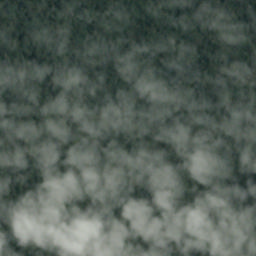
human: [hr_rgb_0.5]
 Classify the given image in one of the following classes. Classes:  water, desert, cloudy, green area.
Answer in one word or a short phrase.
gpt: cloudy